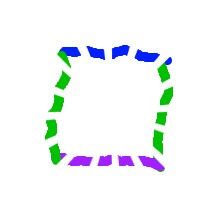
Shape: square